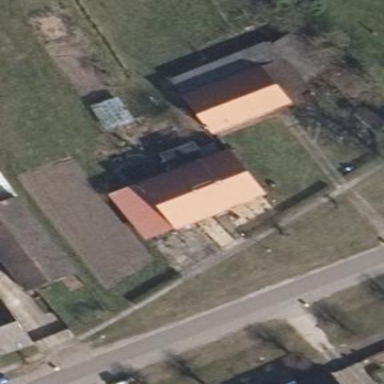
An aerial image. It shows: Building.